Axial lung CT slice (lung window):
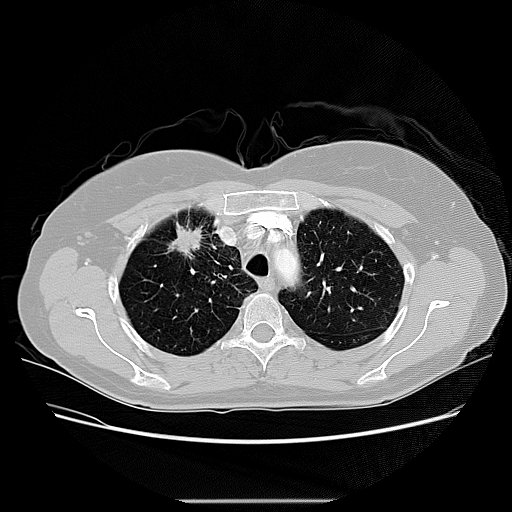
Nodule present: yes
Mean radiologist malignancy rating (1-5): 4.667